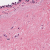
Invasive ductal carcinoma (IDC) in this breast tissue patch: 0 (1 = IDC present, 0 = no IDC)